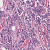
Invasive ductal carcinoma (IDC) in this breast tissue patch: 1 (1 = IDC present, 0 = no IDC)